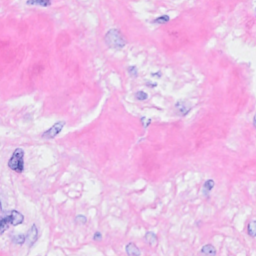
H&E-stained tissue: Breast